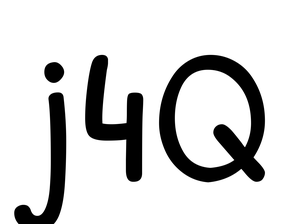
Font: PatrickHand-Regular